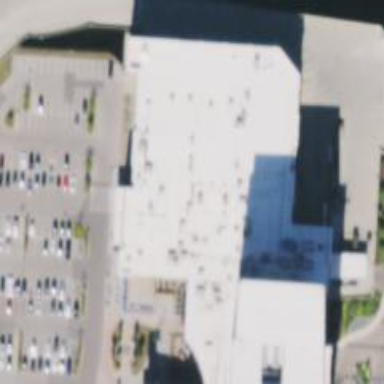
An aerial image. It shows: Supermarket.